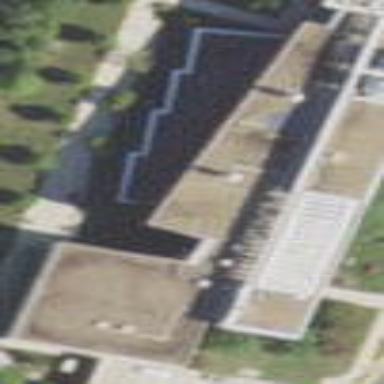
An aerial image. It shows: View of university building.